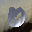
Label: 0